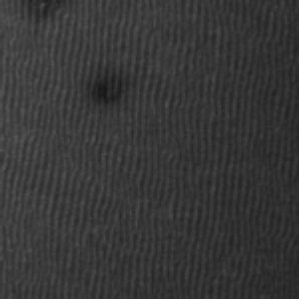
Label: frost